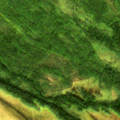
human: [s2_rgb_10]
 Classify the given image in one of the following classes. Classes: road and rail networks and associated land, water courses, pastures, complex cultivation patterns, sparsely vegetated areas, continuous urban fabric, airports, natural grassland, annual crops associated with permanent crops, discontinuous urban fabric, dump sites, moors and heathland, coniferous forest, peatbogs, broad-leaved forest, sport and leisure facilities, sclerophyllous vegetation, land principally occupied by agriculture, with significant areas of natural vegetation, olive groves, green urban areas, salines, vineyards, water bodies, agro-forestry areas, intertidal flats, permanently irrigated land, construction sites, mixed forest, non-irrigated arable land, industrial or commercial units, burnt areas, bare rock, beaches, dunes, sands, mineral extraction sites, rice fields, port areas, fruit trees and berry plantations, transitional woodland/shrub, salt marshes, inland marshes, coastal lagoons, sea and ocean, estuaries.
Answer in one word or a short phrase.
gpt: coniferous forest, mixed forest, peatbogs